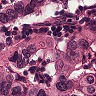
Metastatic tissue present: yes